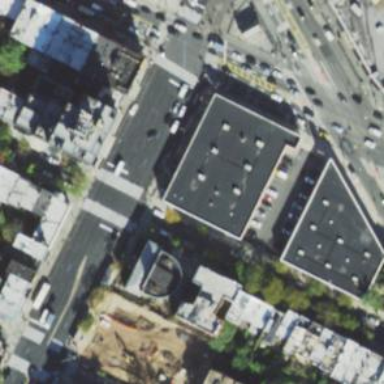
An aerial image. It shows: Building.